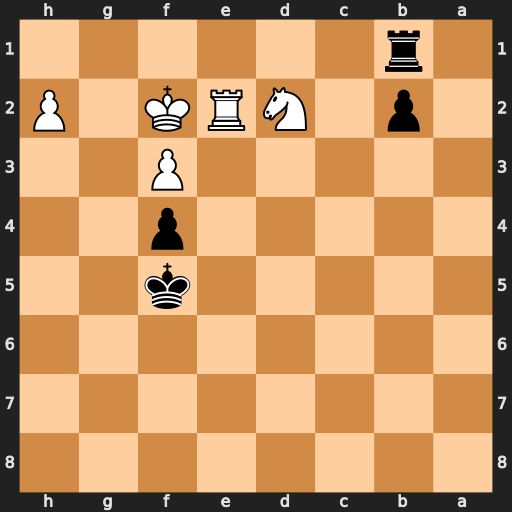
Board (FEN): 8/8/8/5k2/5p2/5P2/1p1NRK1P/1r6
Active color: b
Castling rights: -
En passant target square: -
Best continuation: Rd1 Kg2 Rxd2 Rxd2 b1=Q